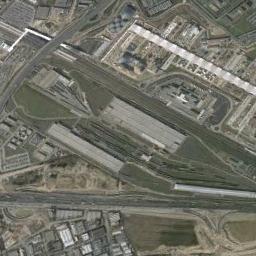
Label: railway_station